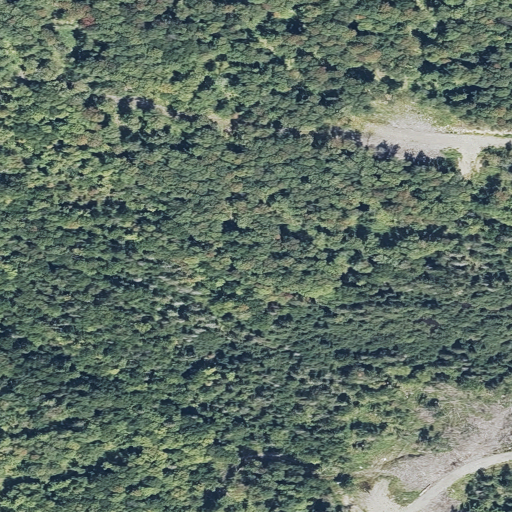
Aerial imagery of valley in Maine named Slidedown Valley containing deciduous forest, mixed forest, grassland, woody wetlands, evergreen forest, and shrub